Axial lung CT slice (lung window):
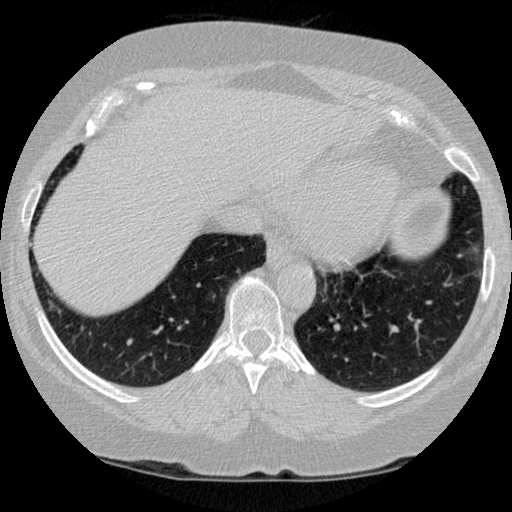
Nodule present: no